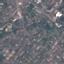
Label: Residential